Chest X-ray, PA view. Patient: 45 years old, sex F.
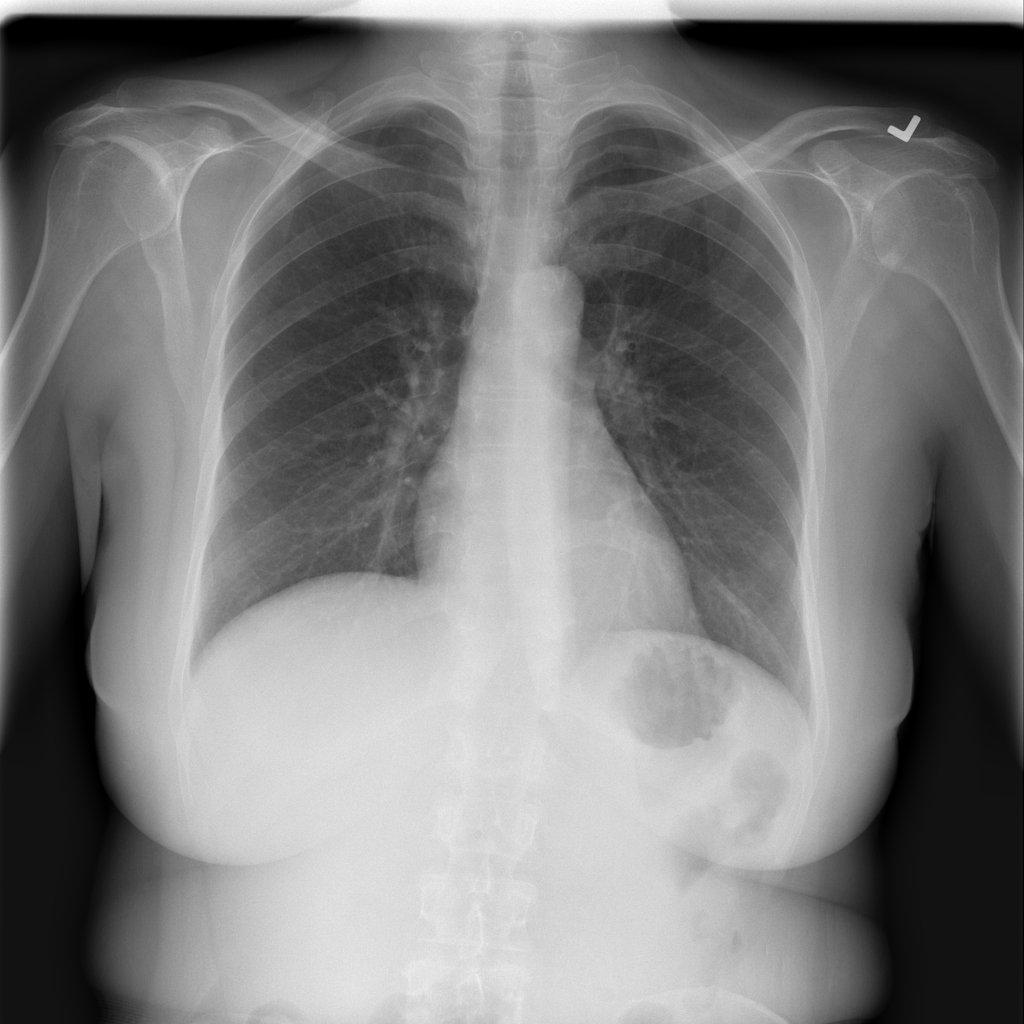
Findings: No Finding